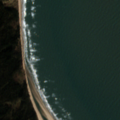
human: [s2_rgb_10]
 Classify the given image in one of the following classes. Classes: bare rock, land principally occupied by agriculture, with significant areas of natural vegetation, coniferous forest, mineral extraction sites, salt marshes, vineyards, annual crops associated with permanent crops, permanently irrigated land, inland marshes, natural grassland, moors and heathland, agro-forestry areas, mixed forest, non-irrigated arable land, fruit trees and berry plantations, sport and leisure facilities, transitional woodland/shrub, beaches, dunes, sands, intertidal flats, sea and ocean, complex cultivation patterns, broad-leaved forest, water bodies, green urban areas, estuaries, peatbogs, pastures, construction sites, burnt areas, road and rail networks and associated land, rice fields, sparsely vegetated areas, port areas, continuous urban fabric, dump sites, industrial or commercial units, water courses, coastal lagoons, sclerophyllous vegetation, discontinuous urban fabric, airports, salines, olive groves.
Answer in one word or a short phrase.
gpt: coniferous forest, beaches, dunes, sands, sea and ocean